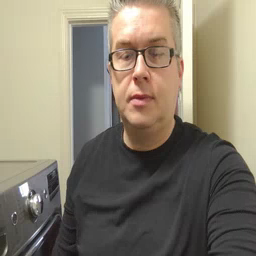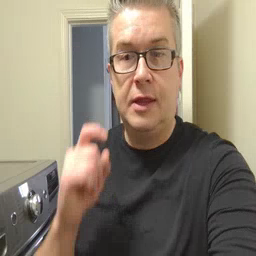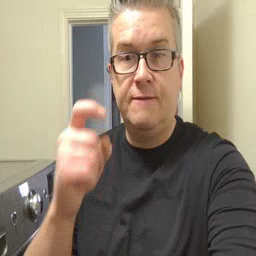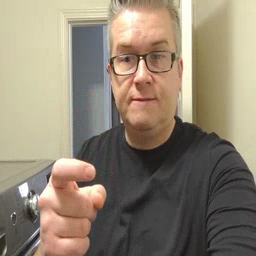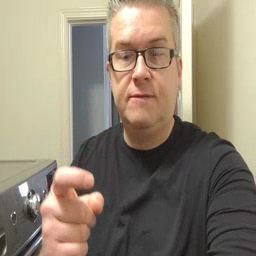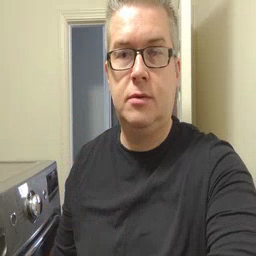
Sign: gift